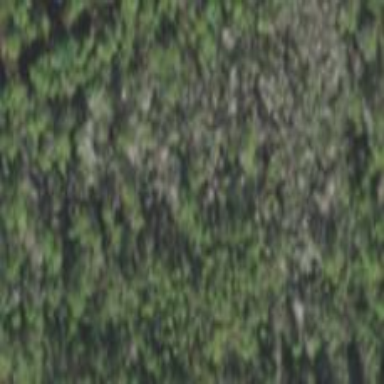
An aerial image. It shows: Serene woodland landscape.